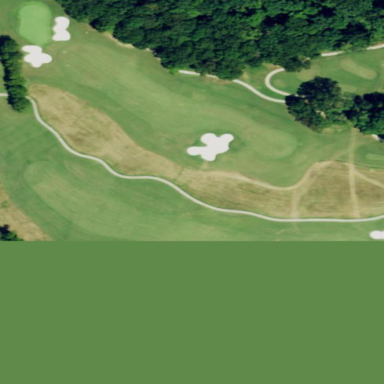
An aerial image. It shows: Golf fairway surrounded by grass.